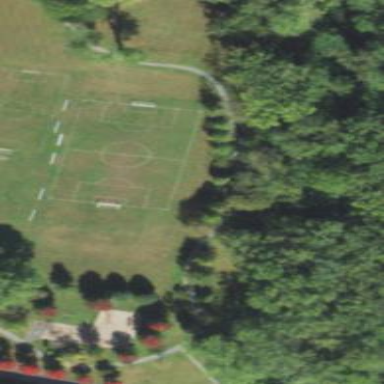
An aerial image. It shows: Soccer pitch designated for leisure and sports activities.